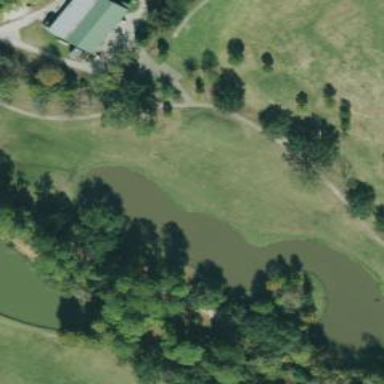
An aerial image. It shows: View of golf hole.